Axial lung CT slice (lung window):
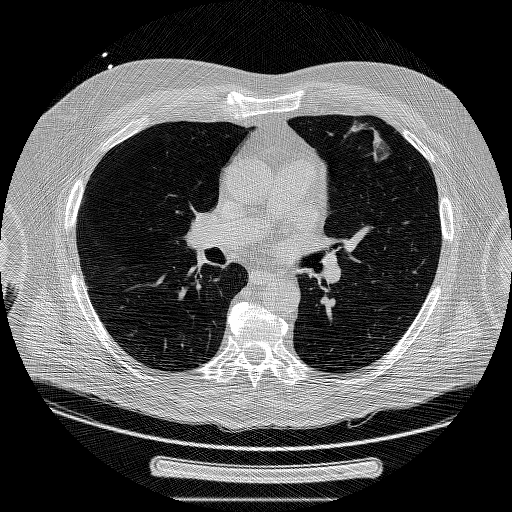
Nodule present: yes
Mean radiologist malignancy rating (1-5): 5